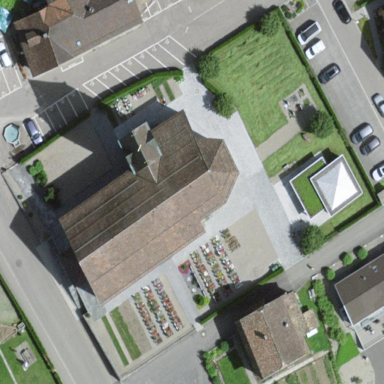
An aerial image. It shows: Religious area.